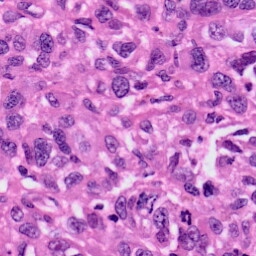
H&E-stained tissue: Skin